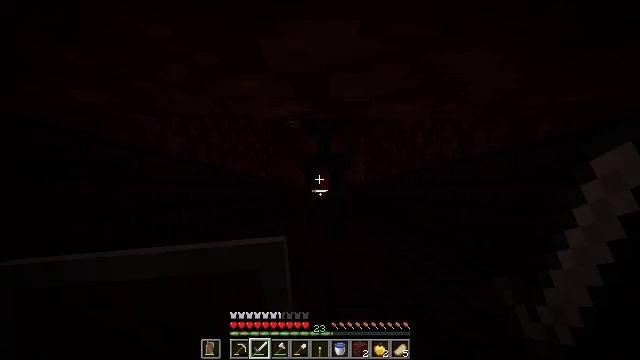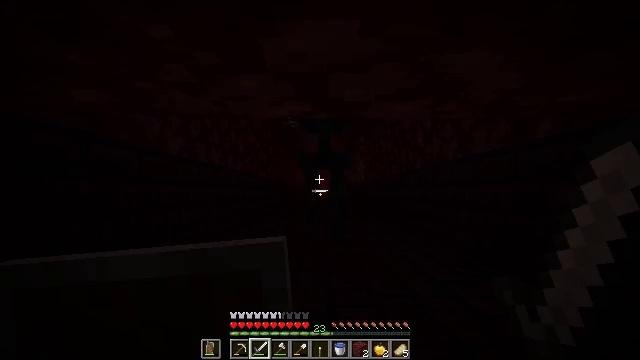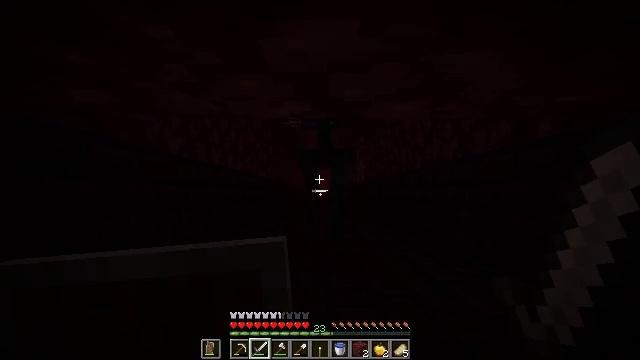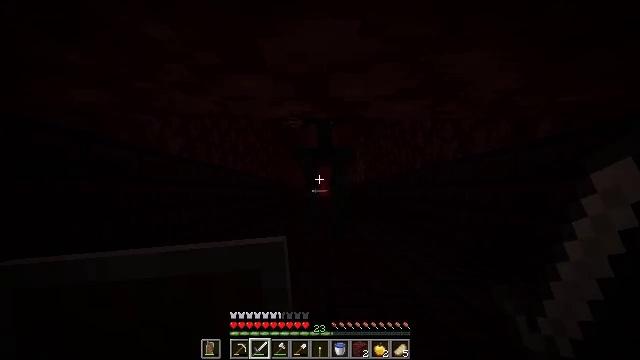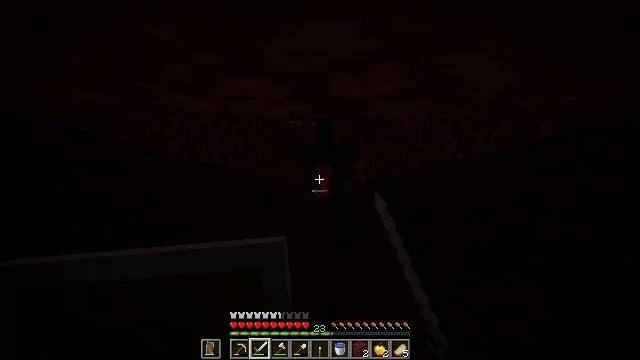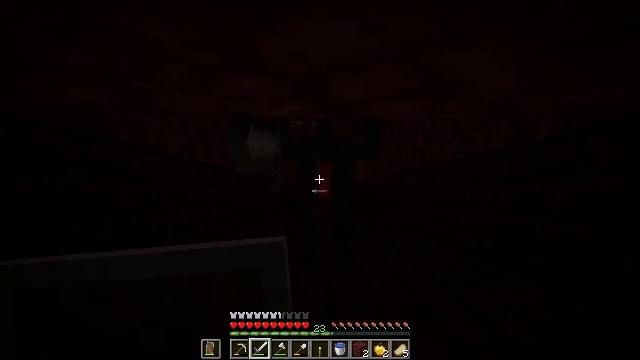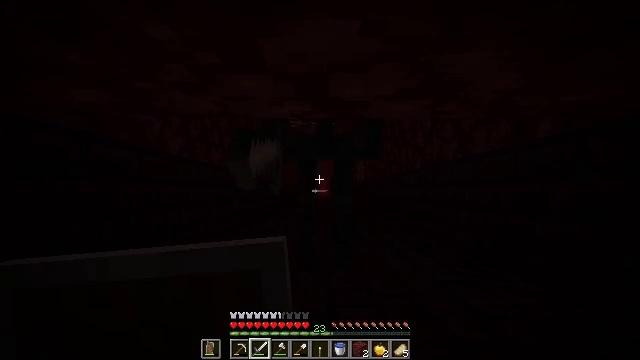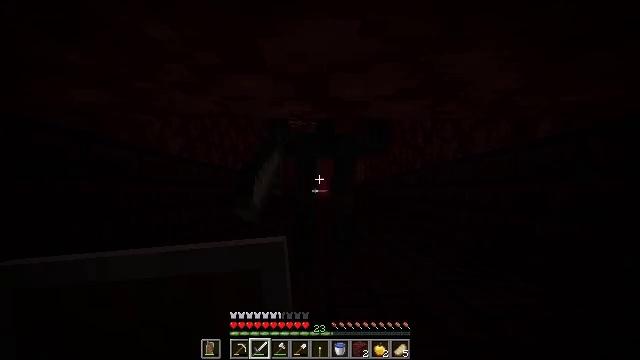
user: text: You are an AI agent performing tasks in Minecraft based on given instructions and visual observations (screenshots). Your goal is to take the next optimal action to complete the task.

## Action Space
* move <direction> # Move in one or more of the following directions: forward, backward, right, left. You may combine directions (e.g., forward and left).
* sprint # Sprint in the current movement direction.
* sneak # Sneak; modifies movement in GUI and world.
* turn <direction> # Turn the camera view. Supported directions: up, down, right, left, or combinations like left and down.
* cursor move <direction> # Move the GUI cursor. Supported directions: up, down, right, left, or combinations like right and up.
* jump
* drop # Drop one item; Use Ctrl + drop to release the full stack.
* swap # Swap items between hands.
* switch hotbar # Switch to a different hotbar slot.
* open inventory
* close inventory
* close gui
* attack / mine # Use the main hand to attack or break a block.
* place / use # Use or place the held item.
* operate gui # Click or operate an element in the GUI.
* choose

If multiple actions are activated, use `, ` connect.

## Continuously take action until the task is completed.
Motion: motion action
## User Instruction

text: Hunt nether mobs.
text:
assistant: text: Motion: no_op
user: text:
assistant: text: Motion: no_op
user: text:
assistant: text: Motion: attack / mine
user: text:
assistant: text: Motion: attack / mine
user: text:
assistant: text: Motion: attack / mine
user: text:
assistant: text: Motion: attack / mine
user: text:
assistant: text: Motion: no_op
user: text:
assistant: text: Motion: no_op